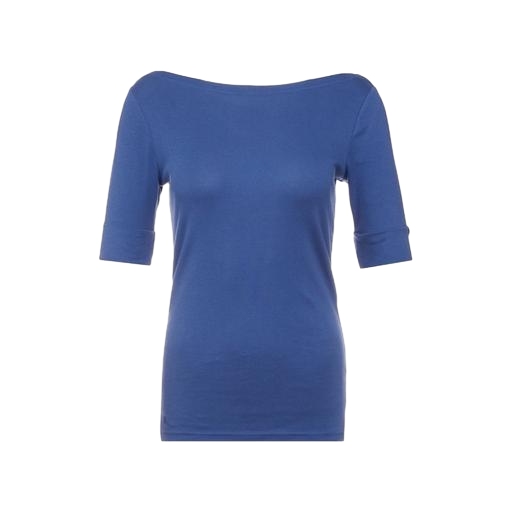
blue petite boat-neck t-shirt only macy, blue stretch bateau tee, blue boat-neck top, white background